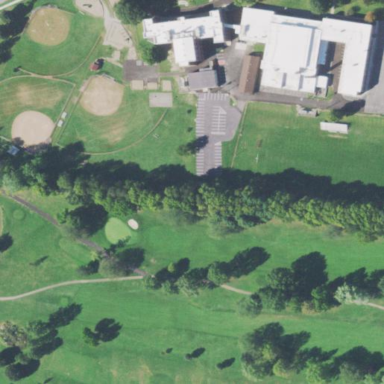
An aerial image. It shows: School.